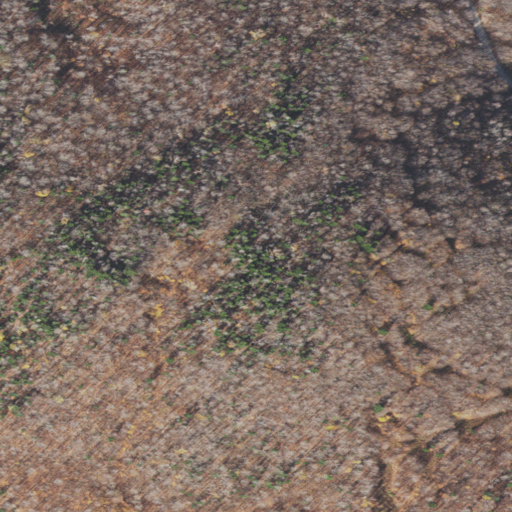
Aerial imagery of mountain in New Hampshire named Sugar Mountain containing deciduous forest and mixed forest